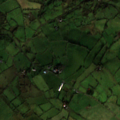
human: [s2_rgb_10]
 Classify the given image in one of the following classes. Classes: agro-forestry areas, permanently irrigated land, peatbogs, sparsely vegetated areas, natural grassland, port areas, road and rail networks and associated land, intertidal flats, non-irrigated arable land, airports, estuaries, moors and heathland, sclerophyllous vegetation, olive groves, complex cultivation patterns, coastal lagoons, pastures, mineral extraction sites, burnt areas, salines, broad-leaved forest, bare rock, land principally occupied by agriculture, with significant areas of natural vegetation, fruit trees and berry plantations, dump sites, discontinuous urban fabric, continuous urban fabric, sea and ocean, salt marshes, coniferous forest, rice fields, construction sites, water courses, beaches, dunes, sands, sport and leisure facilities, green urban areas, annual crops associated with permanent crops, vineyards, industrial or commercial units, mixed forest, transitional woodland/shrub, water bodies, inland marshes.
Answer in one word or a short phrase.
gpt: pastures